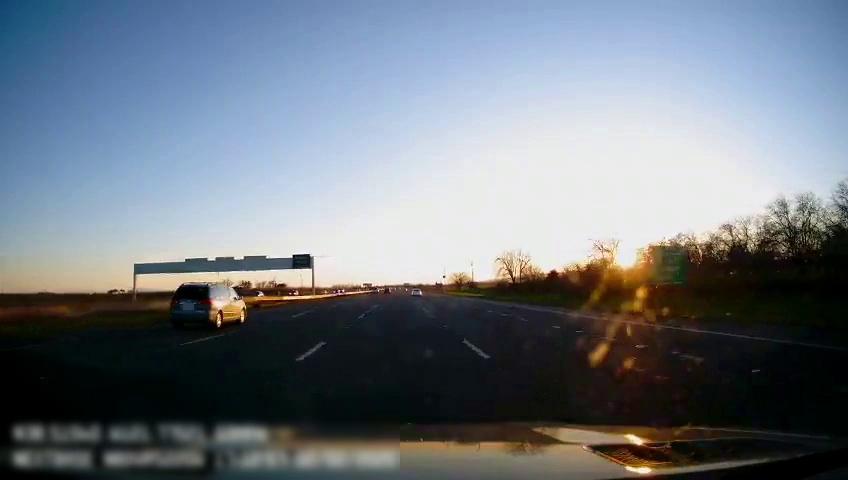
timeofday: Day
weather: Sunny
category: Drivable Space
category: Vehicles | Car
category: Vehicles | SUV
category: Vehicles | Car
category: Vehicles | SUV
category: Lanes | Alternate Lane
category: Lanes | Alternate Lane
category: Lanes | Current Lane
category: Lanes | Current Lane
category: Lanes | Alternate Lane
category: Lanes | Alternate Lane
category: Traffic | Signs
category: Traffic | Signs